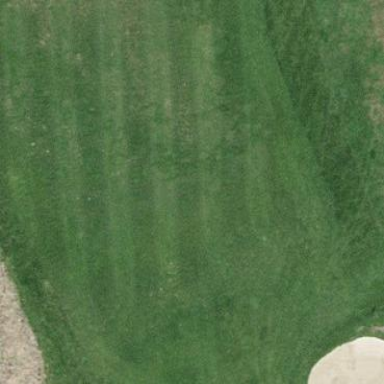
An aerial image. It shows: Grassy fairway on golf course.